Question: I need to select people from an image. I have an image with some amount of people standing in a row (they don't touch each other). For my goal I used 'imutils' (<URL>.
Algorithm for which I work:
I binarized the image, then apply a canny filter, and then I used the function 'cv::findContours' to find the outlines, then sort the outlines from left to right and enumerate them, but it doesn't work with people who have white pieces in clothes, and I get something like this:

How can i solve it? Here is my code:
'''
int main() {
std::cout << "Hello, World!" << std::endl;
sorting_contours();
return 0;}
void sorting_contours() {
Mat image = imread("6.jpg");
Mat orig = image.clone();
Mat gray;
cvtColor(image, gray, CV_BGR2GRAY);
threshold(gray, gray, 245, 255, CV_THRESH_BINARY);
Mat edged = imutils::auto_canny(gray);
vector<Vec4i> hierarchy;
vector<vector<Point>> contours;
cv::findContours(edged, contours, hierarchy, CV_RETR_EXTERNAL,
CV_CHAIN_APPROX_SIMPLE);
vector<Rect> boundRect;
contours = imutils::sort_contours(contours, boundRect, imutils::SortContoursMethods::left_to_right);
Mat sortedImage = image.clone();
for (int i = 0; i < contours.size(); i++) {
sortedImage = imutils::label_contour(sortedImage, vector<vector<Point> >(1, contours[i]), i,
cv::Scalar(240, 0, 159));
}
imshow("left_to_right", sortedImage);
waitKey(0);
}
'''
Original image:
<URL>
Result with inverted thresholded image and dilate + erode:
<URL>
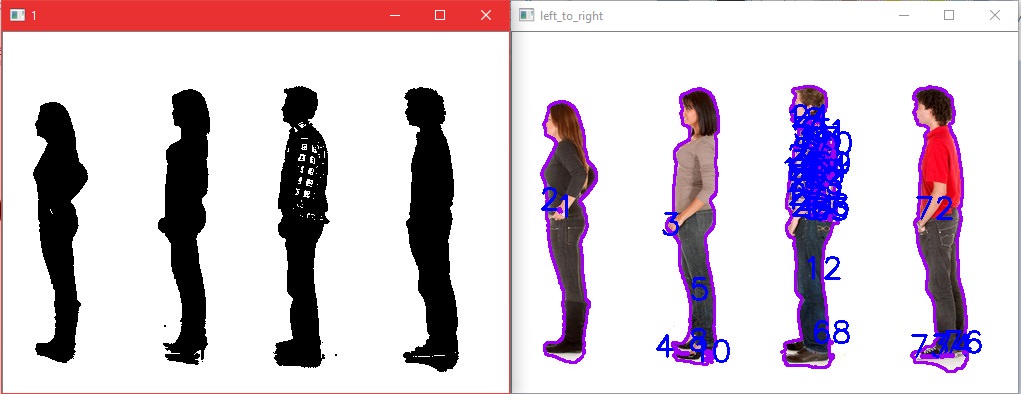
Answer: Your initial code had a couple of mistakes. The first one is that the image expects the source to be white objects in black background, but you have the opposite. This is easily solved by doing:
'''
image = 255 - image; // this is the image you already thresholded
'''
Then it has another problem, it gives you a broken line. That is because you are passing a canny image, which not necessarily has a continuous line. Even more, you use the automatic one, which may be good, but not necessarily perfect. The following example worked for me:
'''
// load data and threshold it
cv::Mat image = cv::imread(R"(a.jpg)"), gray;
cv::cvtColor(image, gray, CV_BGR2GRAY);
cv::threshold(gray, gray, 210, 255, CV_THRESH_BINARY);
// invert the image
gray = 255 - gray;
// close the gaps this is equivalent to dilate+erode
cv::Mat element = cv::getStructuringElement(cv::MORPH_ELLIPSE, cv::Size(9, 9), cv::Point(4, 4));
cv::morphologyEx(gray, gray, cv::MORPH_CLOSE, element);
// get the contours
std::vector<cv::Vec4i> hierarchy;
std::vector<std::vector<cv::Point>> contours;
cv::findContours(gray, contours, hierarchy, CV_RETR_EXTERNAL, CV_CHAIN_APPROX_SIMPLE);
std::cout << "Found " << contours.size() << " contours" << std::endl;
'''
This returns exactly 4 contours. You may try to adapt your code with this example to fit your needs.